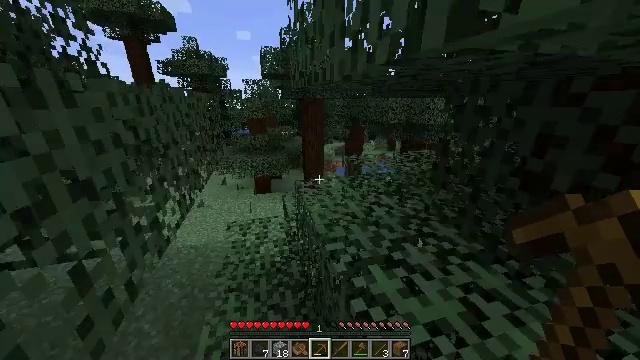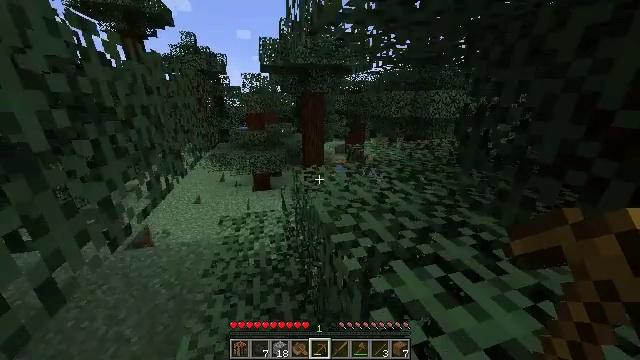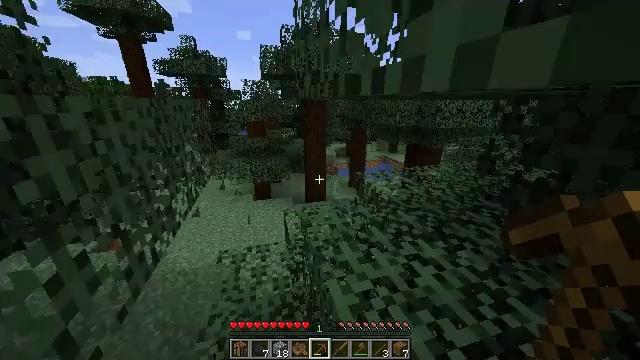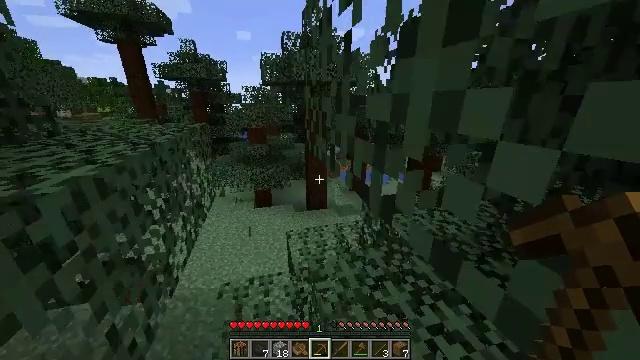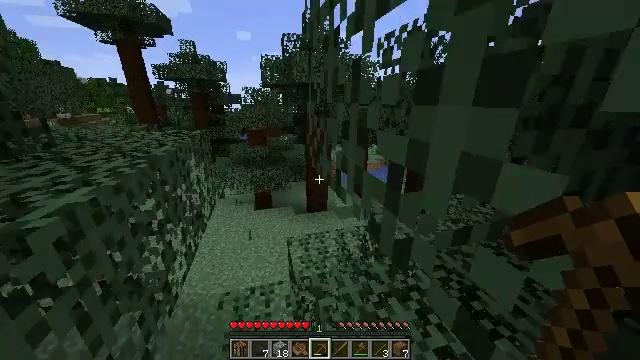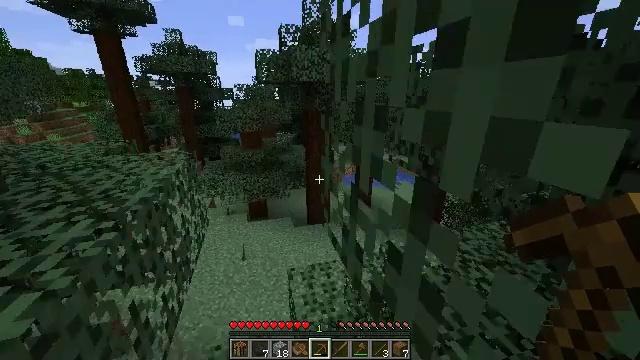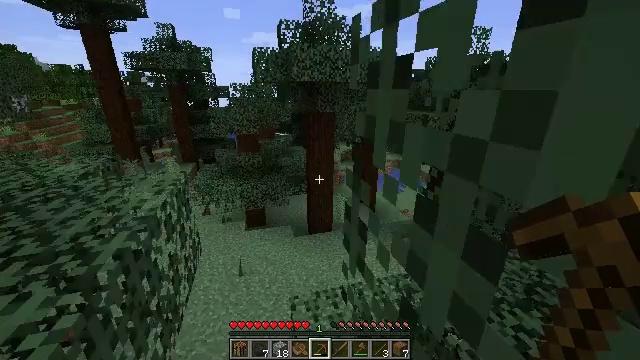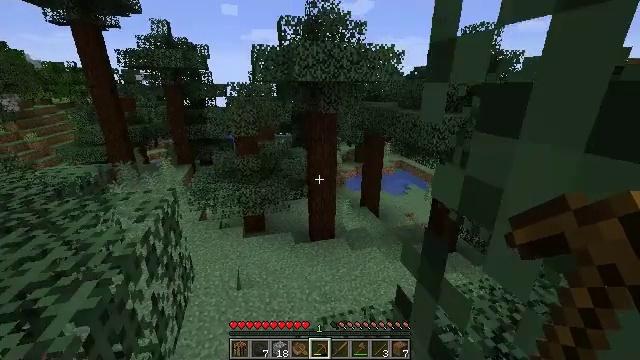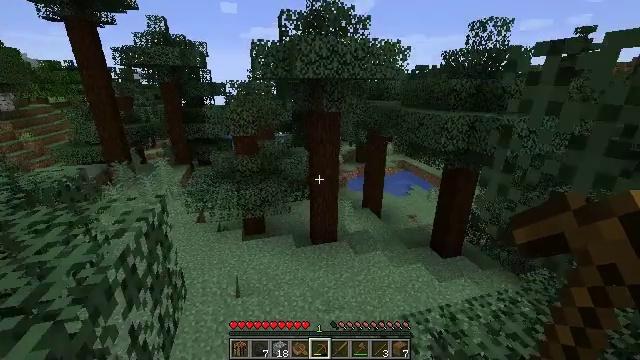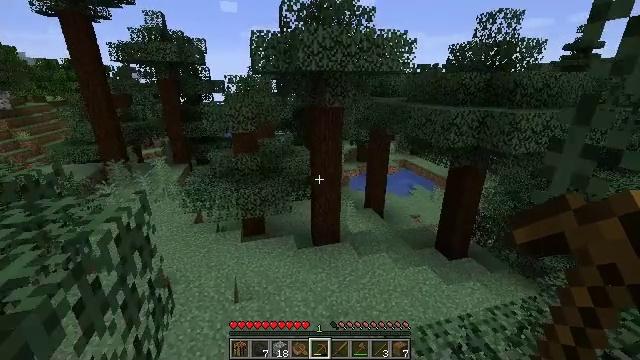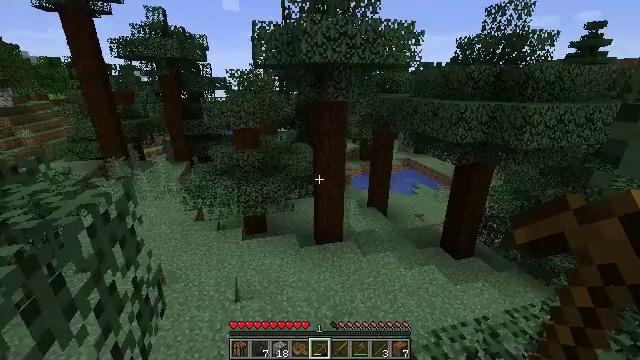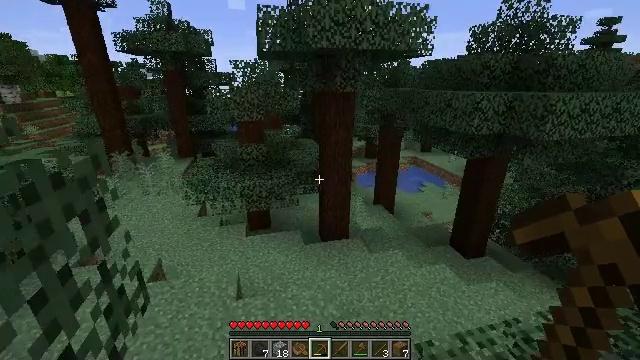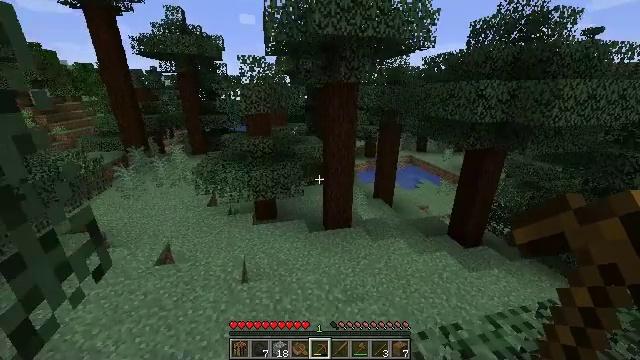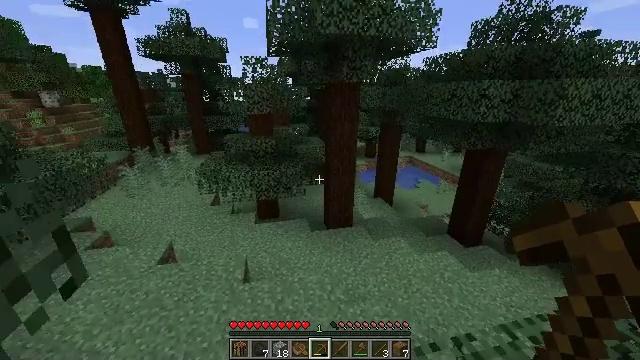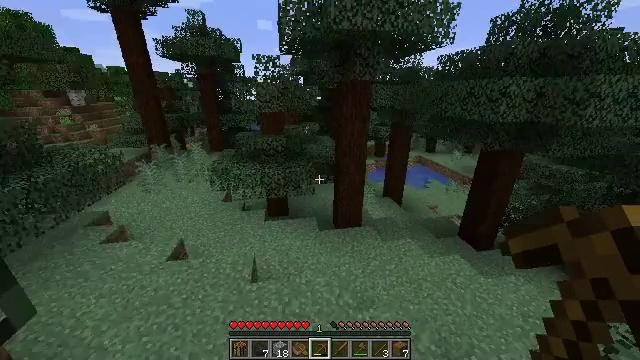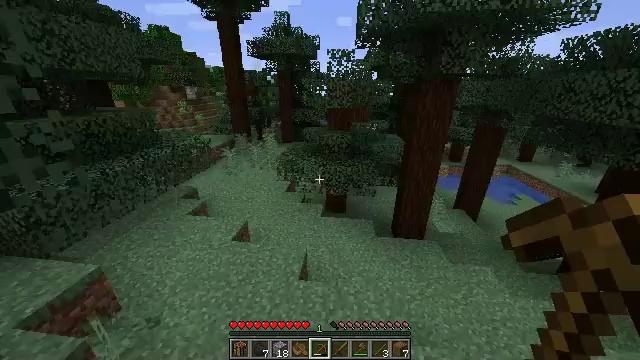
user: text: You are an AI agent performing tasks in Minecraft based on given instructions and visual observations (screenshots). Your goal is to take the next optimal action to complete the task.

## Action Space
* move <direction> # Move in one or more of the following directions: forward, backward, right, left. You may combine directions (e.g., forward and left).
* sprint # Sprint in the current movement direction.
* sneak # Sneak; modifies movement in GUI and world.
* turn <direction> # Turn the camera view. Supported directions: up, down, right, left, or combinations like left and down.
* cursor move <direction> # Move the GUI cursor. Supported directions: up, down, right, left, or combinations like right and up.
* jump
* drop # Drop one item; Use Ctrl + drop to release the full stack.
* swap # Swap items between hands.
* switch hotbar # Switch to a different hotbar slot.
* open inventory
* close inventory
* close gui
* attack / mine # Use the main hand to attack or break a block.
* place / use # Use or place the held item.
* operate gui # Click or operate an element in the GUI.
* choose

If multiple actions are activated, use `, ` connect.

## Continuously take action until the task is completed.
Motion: motion action
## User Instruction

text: Kill aquatic mobs.
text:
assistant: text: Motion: move forward, sprint
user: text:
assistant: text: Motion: move forward, sprint, jump
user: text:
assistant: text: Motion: move forward, sprint, jump
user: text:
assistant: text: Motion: move forward, sprint, jump
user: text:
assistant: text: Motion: move forward, sprint, jump
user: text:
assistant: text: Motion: move forward, sprint, jump
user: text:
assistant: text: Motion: move forward, sprint, jump
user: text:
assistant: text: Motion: move forward, sprint
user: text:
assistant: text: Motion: move forward, sprint
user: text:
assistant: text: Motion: move forward, sprint
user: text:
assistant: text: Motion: move forward, sprint, turn left
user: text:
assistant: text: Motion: move forward, sprint
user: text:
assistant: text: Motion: move forward, sprint
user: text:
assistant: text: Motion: move forward, sprint, turn left
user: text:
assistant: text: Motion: move forward, sprint, turn left and down
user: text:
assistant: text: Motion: move forward, sprint, turn left
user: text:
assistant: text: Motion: move forward, sprint, turn left
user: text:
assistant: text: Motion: move forward, sprint
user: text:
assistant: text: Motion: move forward, sprint
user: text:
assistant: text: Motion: move forward, sprint
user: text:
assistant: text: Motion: move forward, sprint, turn left
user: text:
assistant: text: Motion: move forward, sprint, turn left
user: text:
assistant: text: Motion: move forward, sprint, turn left
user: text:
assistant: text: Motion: move forward, sprint
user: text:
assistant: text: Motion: move forward, sprint
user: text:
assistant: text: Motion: move forward, sprint
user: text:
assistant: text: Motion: move forward, sprint
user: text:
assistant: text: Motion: move forward, sprint, jump
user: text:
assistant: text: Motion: move forward, sprint, jump
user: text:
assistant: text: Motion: move forward, sprint, jump